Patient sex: F
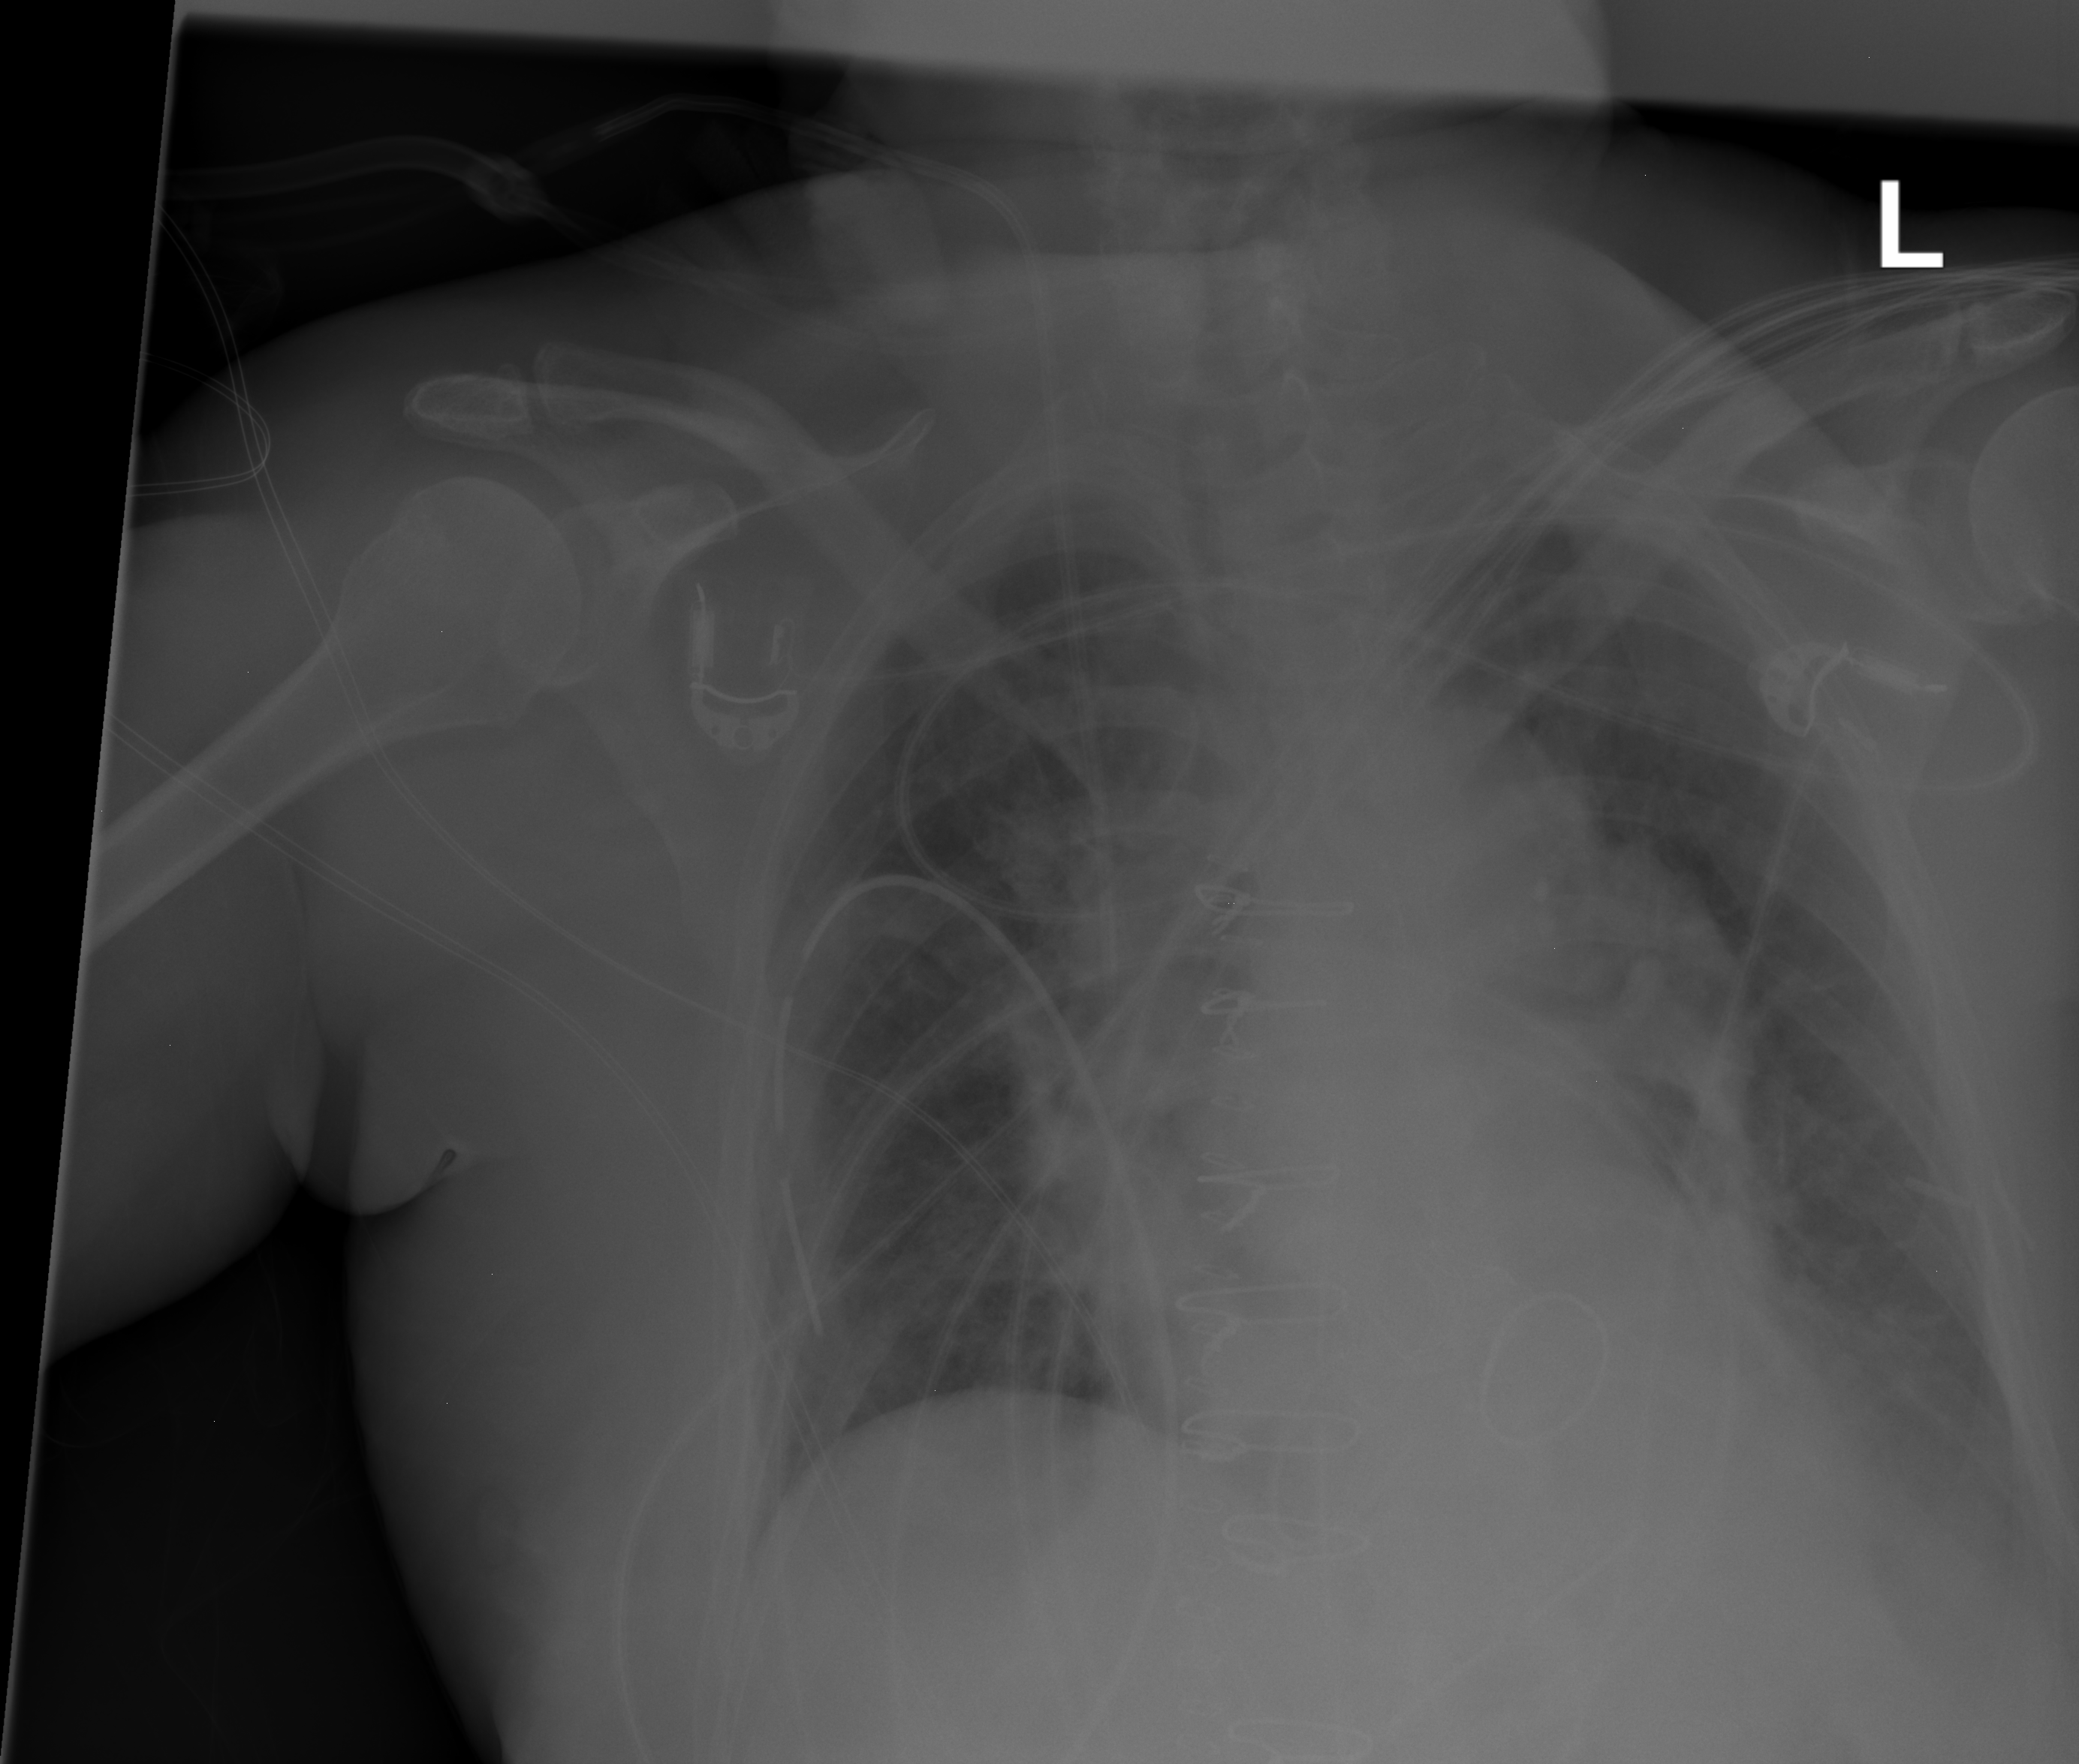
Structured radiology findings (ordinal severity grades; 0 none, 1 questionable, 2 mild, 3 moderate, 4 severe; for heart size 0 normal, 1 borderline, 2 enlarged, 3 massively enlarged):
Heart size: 0
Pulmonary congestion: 3
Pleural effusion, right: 0
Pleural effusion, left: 2
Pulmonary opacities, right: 0
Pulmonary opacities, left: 0
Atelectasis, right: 0
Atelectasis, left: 2